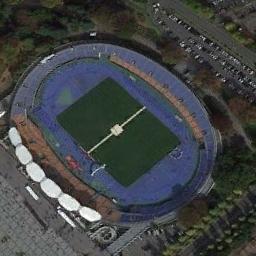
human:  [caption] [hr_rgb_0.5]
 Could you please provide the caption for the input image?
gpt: Oval stadium next to the stadium and woods .

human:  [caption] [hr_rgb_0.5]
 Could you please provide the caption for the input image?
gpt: The stadium is next to some trees and parking lot .

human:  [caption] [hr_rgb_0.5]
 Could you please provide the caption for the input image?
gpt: There are many cars in the parking lot next to the stadium .

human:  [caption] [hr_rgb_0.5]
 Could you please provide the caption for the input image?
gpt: This rectangular stadium has dense residential areas on three sides .

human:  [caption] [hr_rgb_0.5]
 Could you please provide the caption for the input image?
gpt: There are some green trees and cars near the stadium .